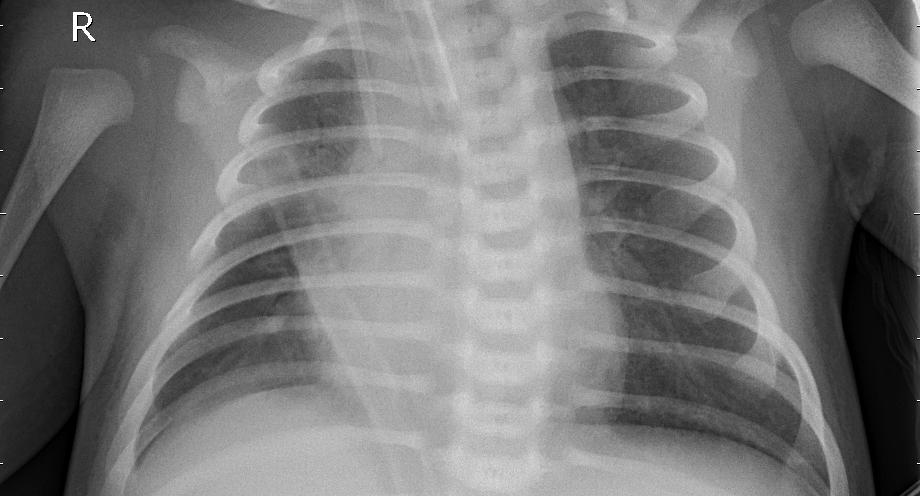
Diagnosis: PNEUMONIA